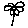
Label: flower